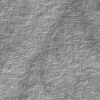
Atmospheric dust classification: not_dusty